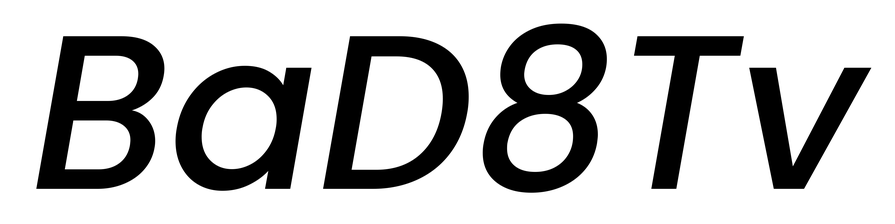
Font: Poppins-MediumItalic